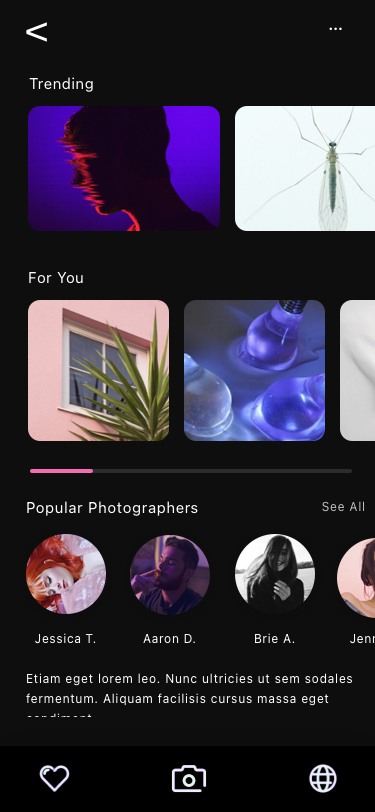
Text in this UI design:
…
<
Etiam eget lorem leo. Nunc ultricies ut sem sodales fermentum. Aliquam facilisis cursus massa eget condiment.

Jessica T.
Aaron D.
Brie A.
Jenny C.
Popular Photographers
See All
Trending
For You